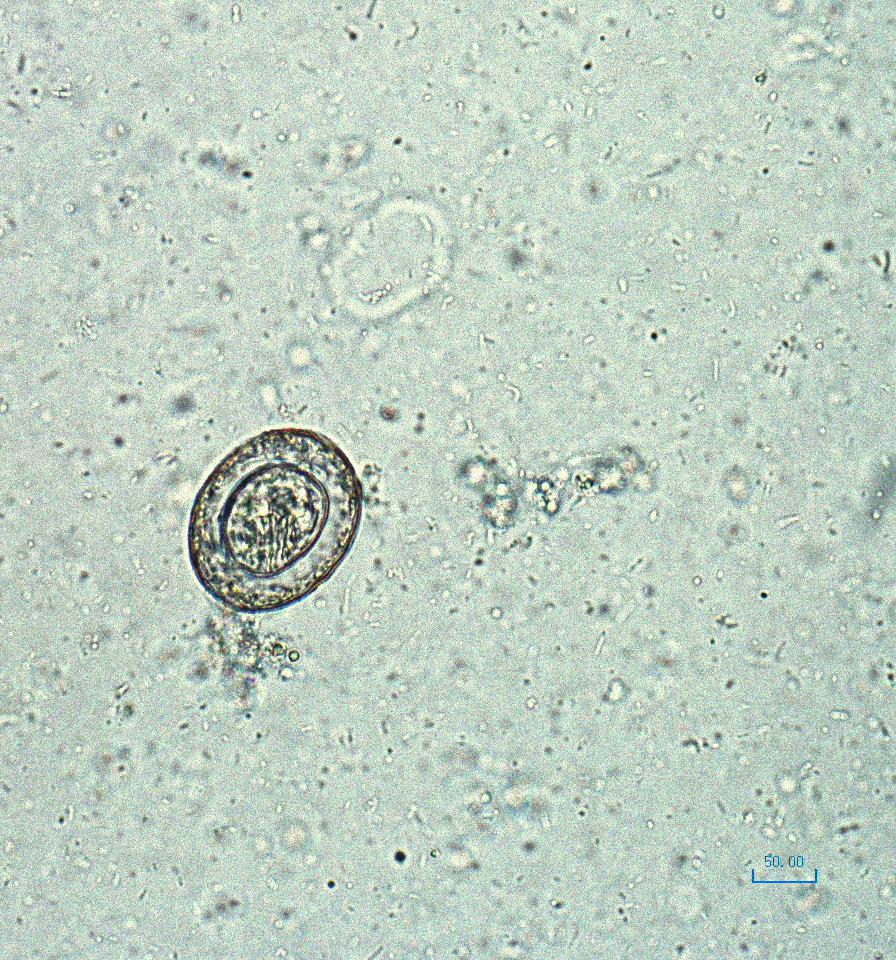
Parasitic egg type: Hymenolepis nana